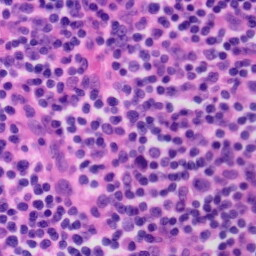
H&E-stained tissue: Tonsil